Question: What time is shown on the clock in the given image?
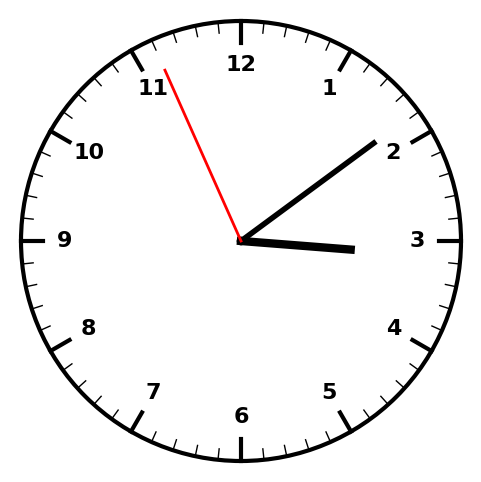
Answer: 03:08:56